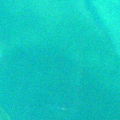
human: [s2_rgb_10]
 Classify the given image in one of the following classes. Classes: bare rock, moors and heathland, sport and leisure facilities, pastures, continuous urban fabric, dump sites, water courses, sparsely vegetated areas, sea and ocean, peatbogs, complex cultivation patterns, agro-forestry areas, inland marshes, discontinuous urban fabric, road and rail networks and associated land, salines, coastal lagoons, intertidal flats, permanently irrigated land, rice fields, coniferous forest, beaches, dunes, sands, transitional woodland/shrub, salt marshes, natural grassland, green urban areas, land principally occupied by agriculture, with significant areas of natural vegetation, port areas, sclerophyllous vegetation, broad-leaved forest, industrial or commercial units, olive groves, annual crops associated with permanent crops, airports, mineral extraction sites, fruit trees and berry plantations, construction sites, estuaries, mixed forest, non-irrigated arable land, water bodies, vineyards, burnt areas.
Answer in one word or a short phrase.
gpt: sea and ocean